Field crop: maize
Growth stage: 1
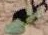
Species: datura